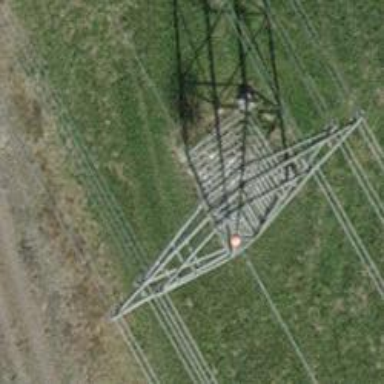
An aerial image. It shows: Power line is depicted.